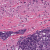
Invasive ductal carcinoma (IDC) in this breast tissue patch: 0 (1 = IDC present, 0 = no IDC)